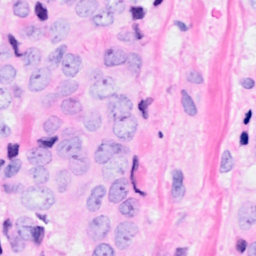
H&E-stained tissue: Breast